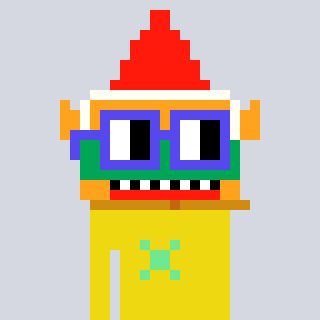
a pixel art character with square blue glasses, a gnome-shaped head and a yellow-colored body on a cool background